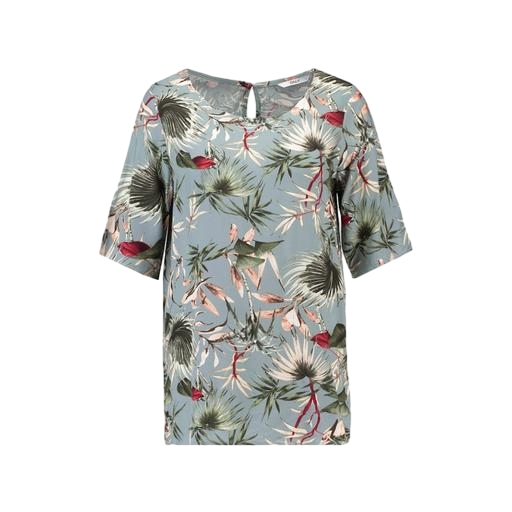
multicolor floral-print t-shirt only macy, tropical looking shirt, blue plus size printed t-shirt only macy, white background